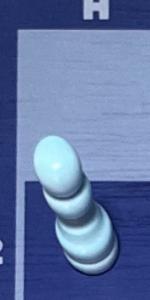
Label: Pawn_White